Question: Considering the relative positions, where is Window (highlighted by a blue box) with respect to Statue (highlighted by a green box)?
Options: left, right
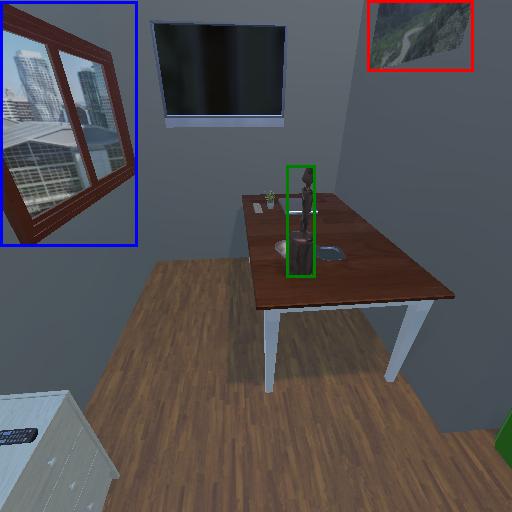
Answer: left